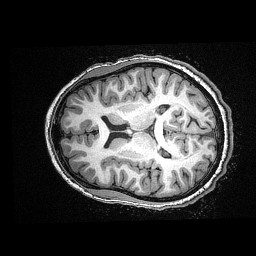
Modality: T1w
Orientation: axial
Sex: female
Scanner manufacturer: siemens
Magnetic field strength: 3 T
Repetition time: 2.3 s
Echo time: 0.00336 s